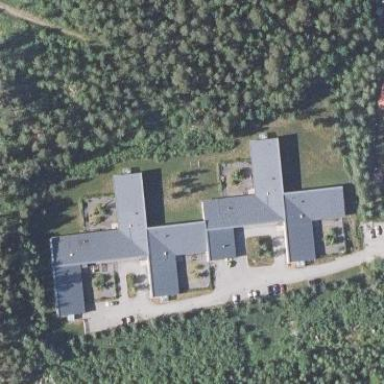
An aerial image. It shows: Building.